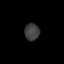
Tissue: lung
Cell type: Epithelial cells
Senescence score: 0.2088
Nuclear area (px): 246
Mean DAPI intensity: 62.374